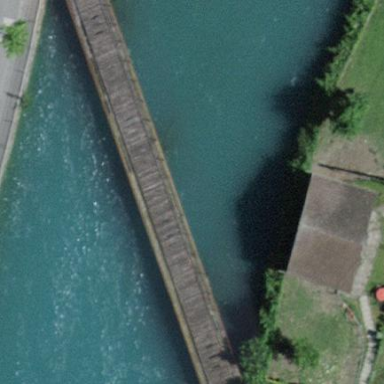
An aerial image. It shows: Beam bridge made by humans.